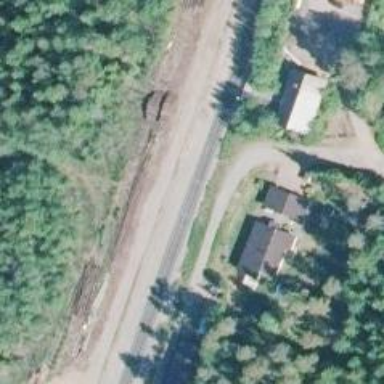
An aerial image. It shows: Left-hand railway turnout side.